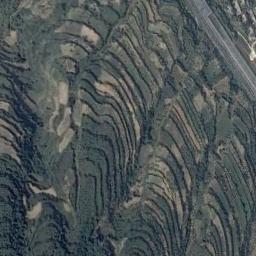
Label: terrace